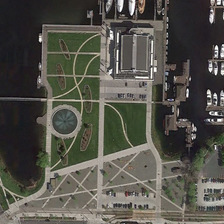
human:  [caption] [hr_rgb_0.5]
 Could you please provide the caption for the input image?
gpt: many white ships are parked next to the square .

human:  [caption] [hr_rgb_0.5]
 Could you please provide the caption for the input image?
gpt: many white ships are parked next to the square .

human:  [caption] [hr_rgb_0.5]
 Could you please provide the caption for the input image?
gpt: beside the square is a vast lake .

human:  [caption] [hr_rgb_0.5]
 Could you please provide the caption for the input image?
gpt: beside the square is a vast lake .

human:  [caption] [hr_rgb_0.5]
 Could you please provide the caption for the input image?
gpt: beside the square is a vast lake .